Question: By using the following image i want to write code.

here is the image i want to do this one programmatically.
User can select roof or wall or fencing or windows. After selecting the particular part and color(another model) then the present color(another model) should replace with selected color.
In this image(example) user selected color(yellow) for wall and brown color for roof, after selection of color and part, old color should replace with new one.
How can we achieve this
any suggestions or help
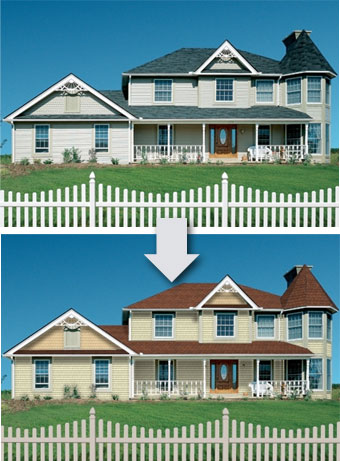
Answer: Check my <URL> of how you can change the specific colors of UIImage.
Two notes:
- -